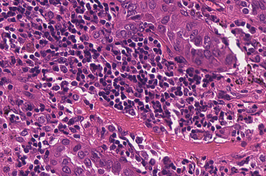
Tumor epithelial tissue: yes
Tumor-associated stroma tissue: yes
Normal tissue: no